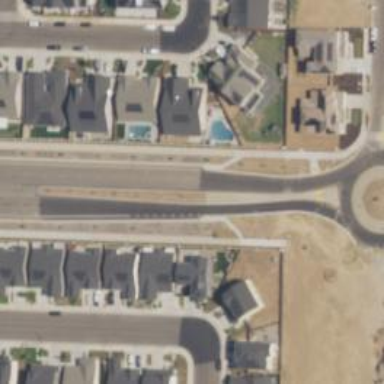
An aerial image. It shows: Residential road with cycle track.